如图，梯形 $ABCD$ 中，$AD // BC$，$AB = DC$，$\angle DBC = 45^\circ$，点 $E$ 在 $BC$ 上，点 $F$ 在 $AB$ 上，将梯形 $ABCD$ 沿直线 $EF$ 翻折，使得点 $B$ 与点 $D$ 重合．如果 $\frac{AD}{BC} = \frac{1}{4}$，那么 $\frac{AF}{BF}$ 的值是（ \quad ）

\vspace{1em}

\vspace{1em}

A．$\frac{1}{2}$ \hspace{3cm} B．$\frac{3}{5}$ \hspace{3cm} C．$\frac{2}{3}$ \hspace{3cm} D．$\frac{\sqrt{2}}{2}$
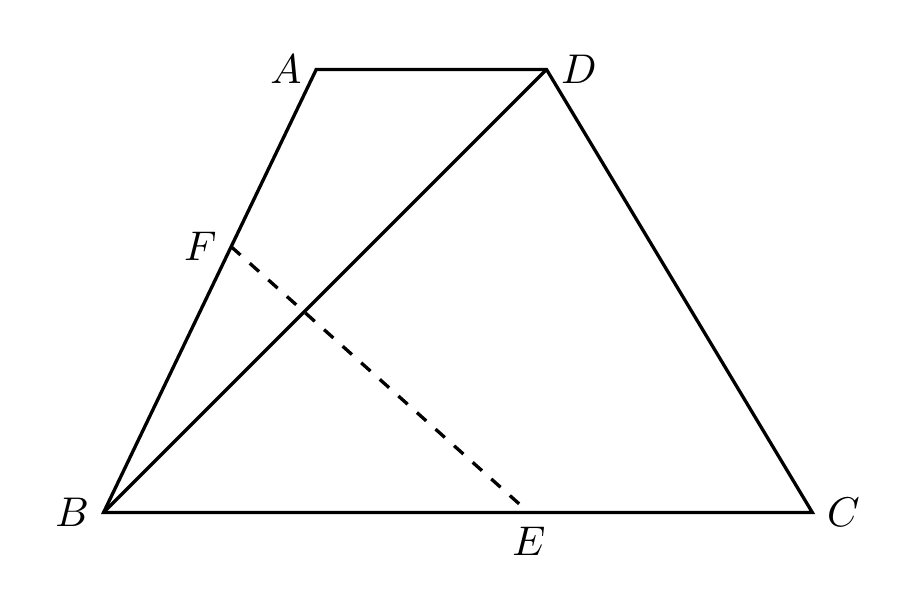
【解答】
【答案】B

【详解】解：$\because EF$ 是点 $B$、$D$ 的对称轴，

$\therefore \triangle BFE \cong \triangle DFE$，

$\therefore DE = BE$．

$\because$ 在 $\triangle BDE$ 中，$DE = BE$，$\angle DBE = 45^\circ$，

$\therefore \angle BDE = \angle DBE = 45^\circ$，

$\therefore \angle DEB = 90^\circ$，

$\therefore DE \perp BC$．

在等腰梯形 $ABCD$ 中，

$\because \frac{AD}{BC} = \frac{1}{4}$，

$\therefore$ 设 $AD = 1$，$BC = 4$，过 $A$ 作 $AG \perp BC$ 于 $G$，

$\therefore$ 四边形 $AGED$ 是矩形，

$\therefore GE = AD = 1$，

$\because Rt\triangle ABG \cong Rt\triangle DCE$，

$\therefore BG = EC = 1.5$，

$\therefore AG = DE = BE = 2.5$，

$\therefore AB = CD = \sqrt{AG^2 + BG^2} = \frac{5\sqrt{34}}{4}$，

$\because \angle ABC = \angle C = \angle FDE$，$\angle CDE + \angle C = 90^\circ$，

$\therefore \angle FDE + \angle CDE = 90^\circ$，

$\therefore \angle FDB + \angle BDC + \angle FDB = \angle FDB + \angle DFE = 90^\circ$，

$\therefore \angle BDC = \angle DFE$，

$\because \angle DEF = \angle DBC = 45^\circ$，

$\therefore \triangle BDC \sim \triangle DEF$，

$\therefore \frac{DF}{CD} = \frac{DE}{BC}$，

$\therefore DF = \frac{25\sqrt{34}}{32}$，

$\therefore BF = \frac{25\sqrt{34}}{32}$，

$\therefore AF = AB - BF = \frac{15\sqrt{34}}{32}$，

$\therefore \frac{AF}{BF} = \frac{3}{5}$．

故选 B．